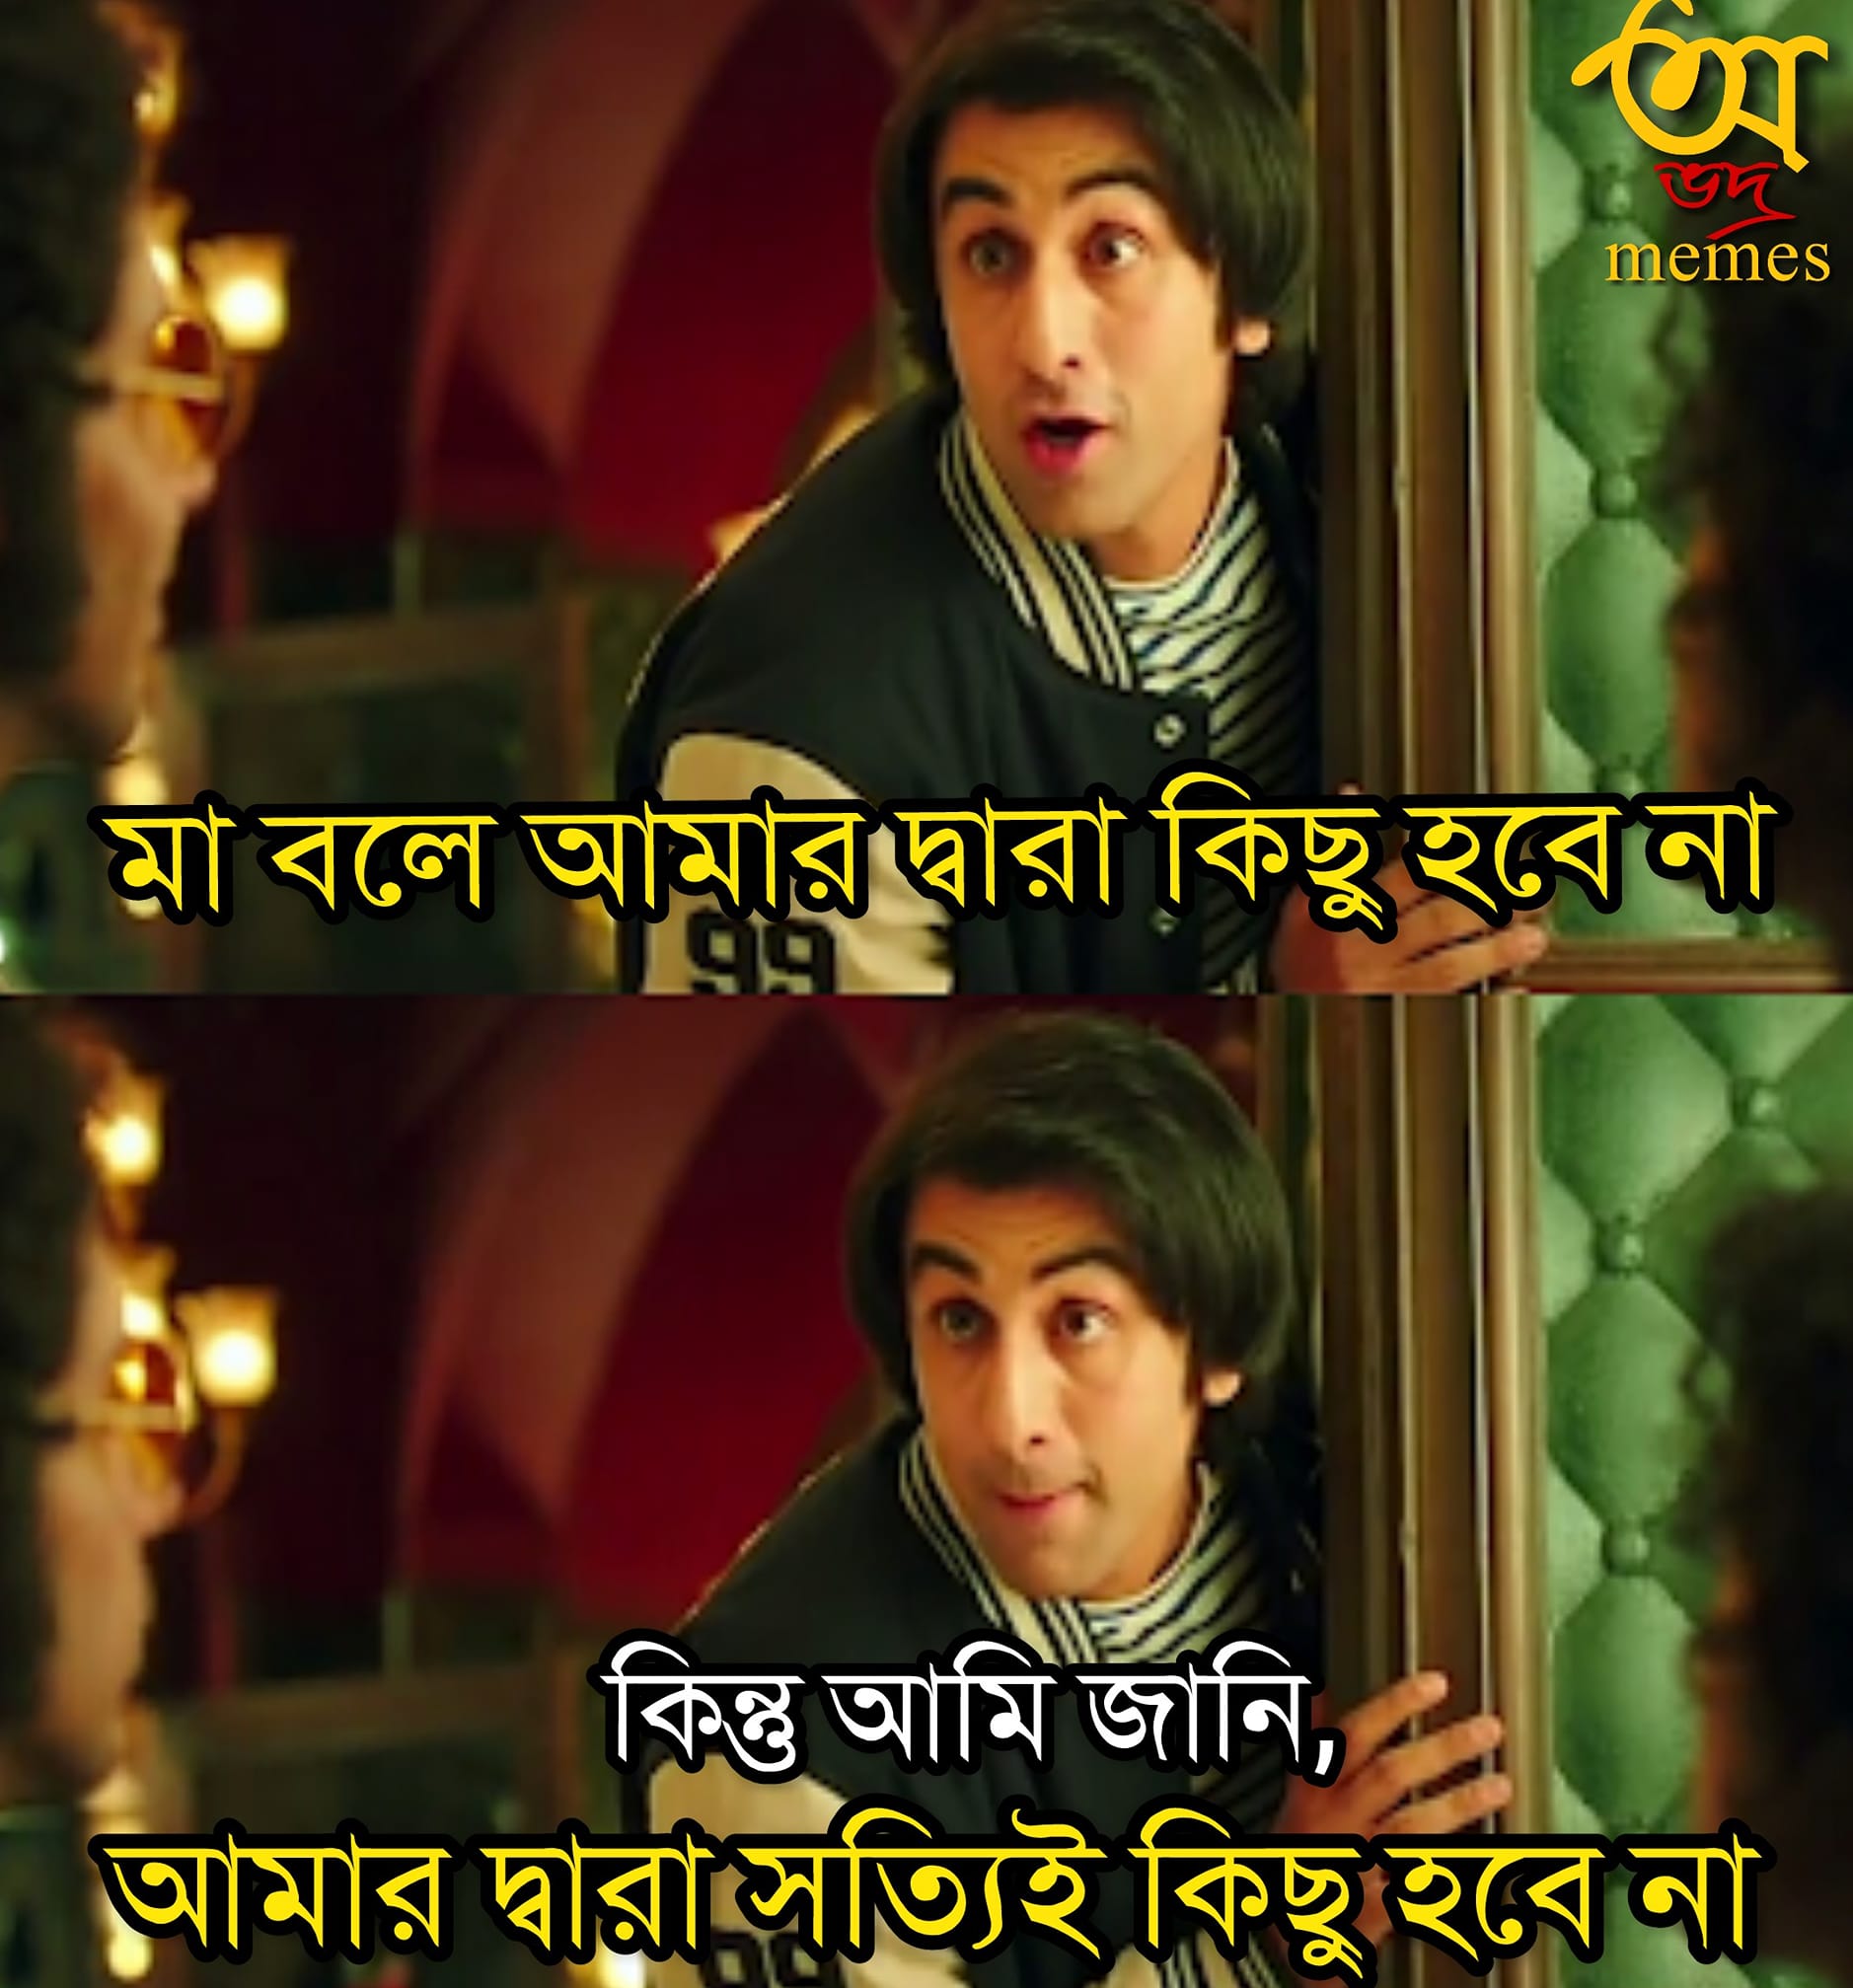
Text: মা বলে আমার দ্বারা কিছু হবে না কিন্তু আমি জানি, আমার দ্বারা সত্যিই কিছু হবে না
Label: Non Hate